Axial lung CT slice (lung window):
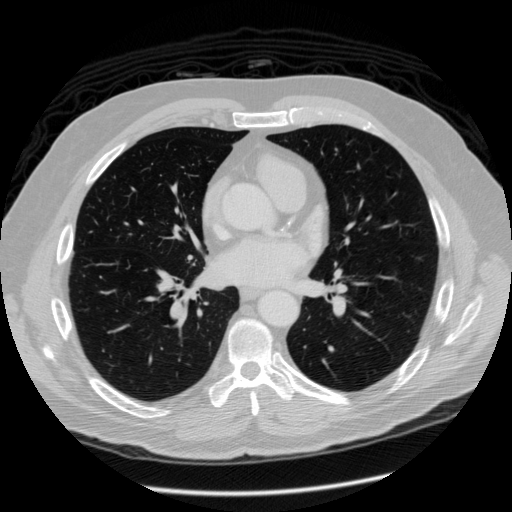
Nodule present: no